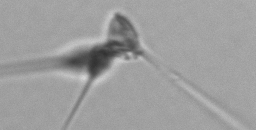
Label: Asterionellopsis_glacialis